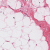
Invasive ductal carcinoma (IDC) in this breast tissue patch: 0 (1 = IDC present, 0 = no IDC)